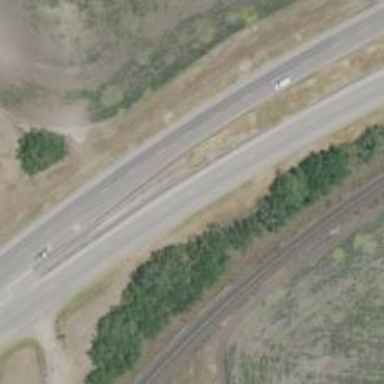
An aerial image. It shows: Trunk highway with expressway features.